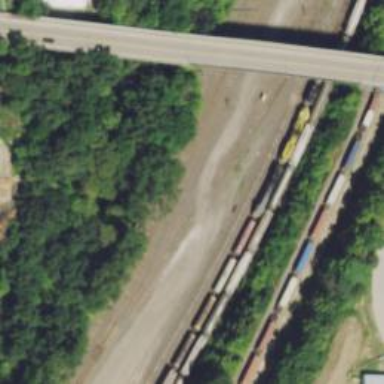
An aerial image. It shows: Railway junction.